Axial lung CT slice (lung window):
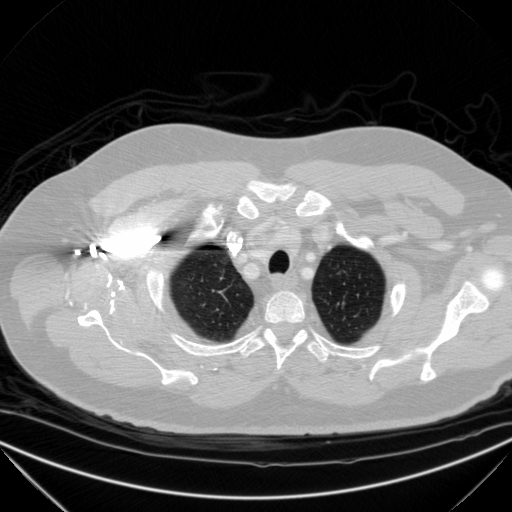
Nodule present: no